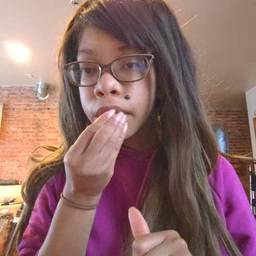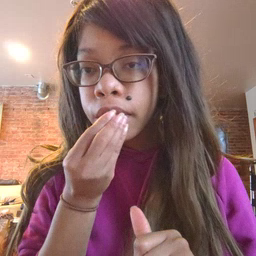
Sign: snack